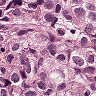
Metastatic tissue present: yes